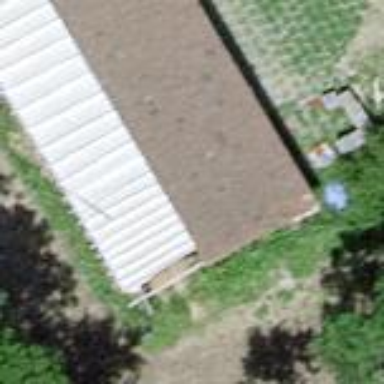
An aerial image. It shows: Shed.